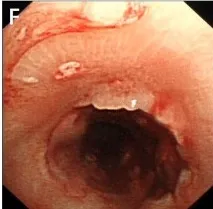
Bronchoscopic finding of tracheal Rhizopus Oryzae infection before and after treatment. (F) Patent airway with a small amount of granulation tissue and an intact tracheal mucosa repair without necrotic adherence.
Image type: endoscopy (airway_endoscopy)